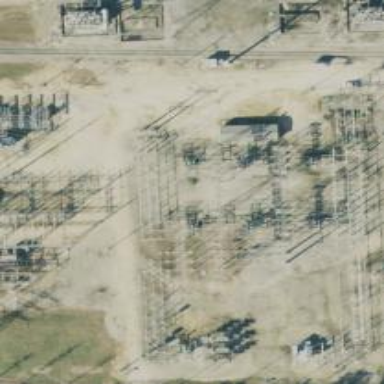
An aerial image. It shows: Switch for power supply.